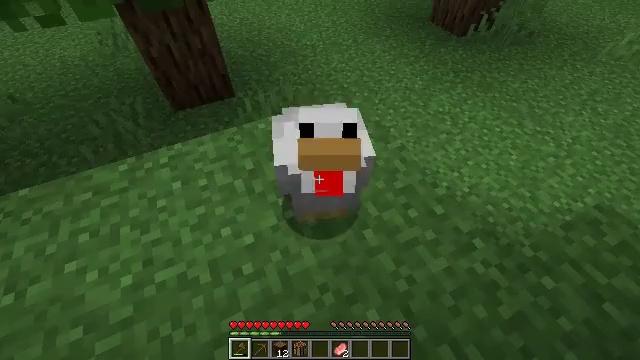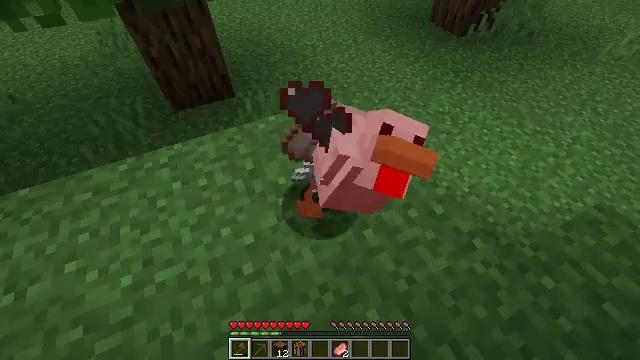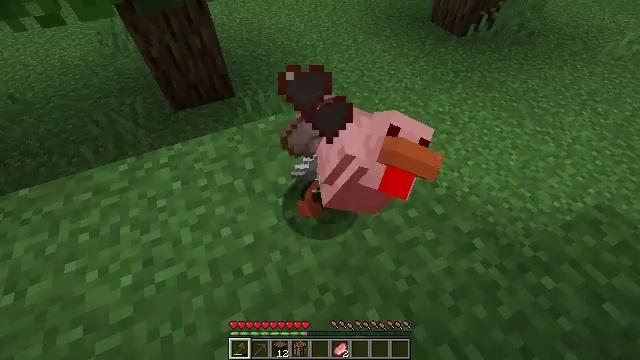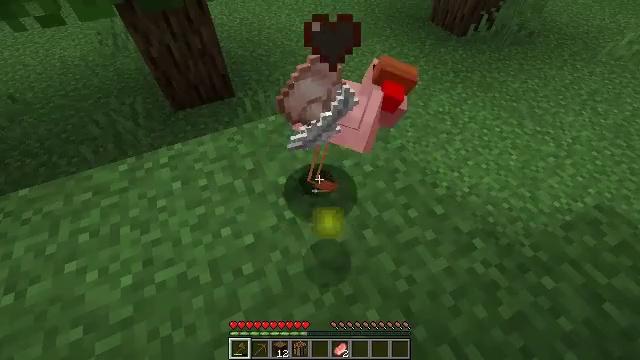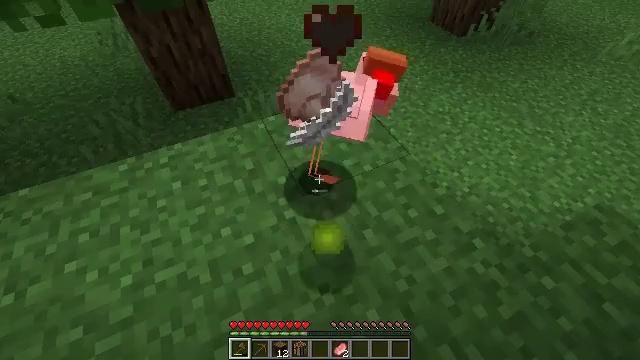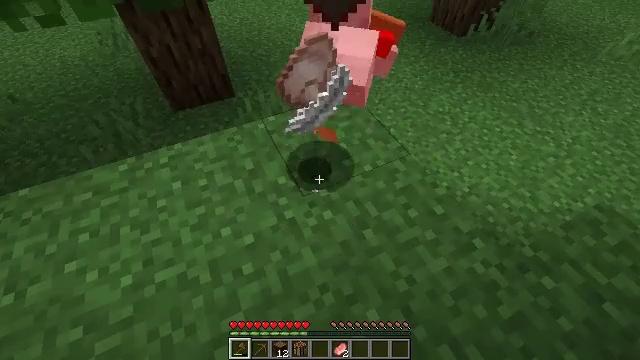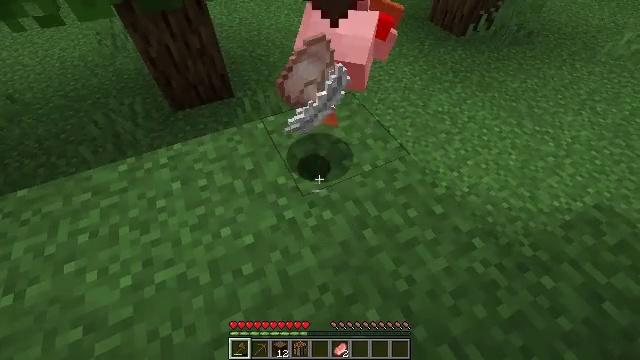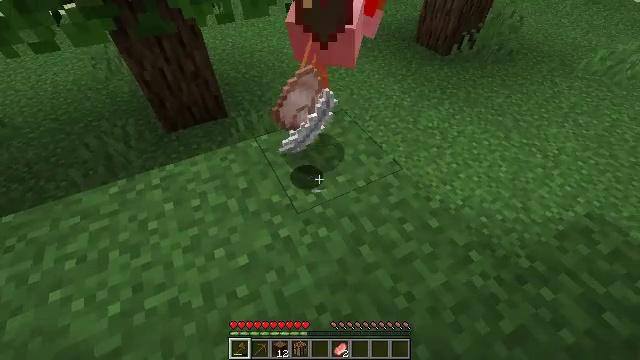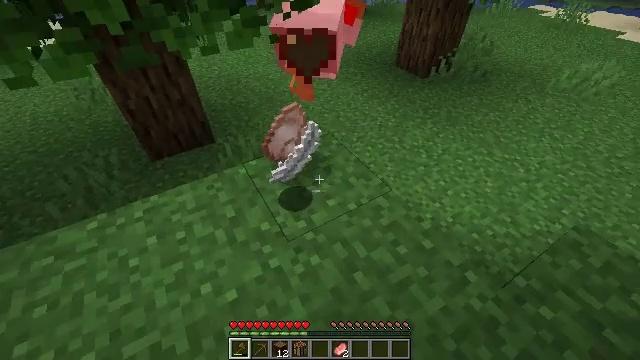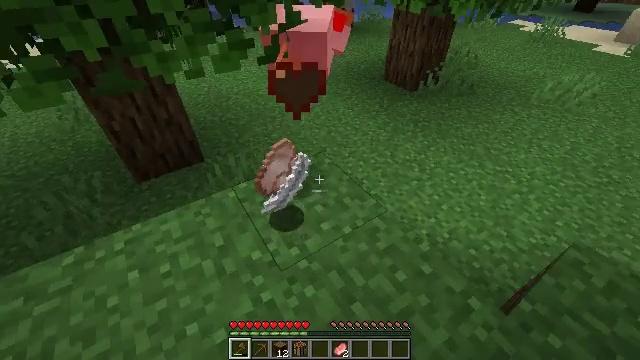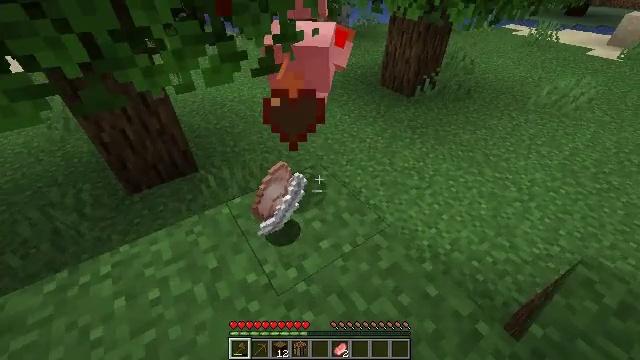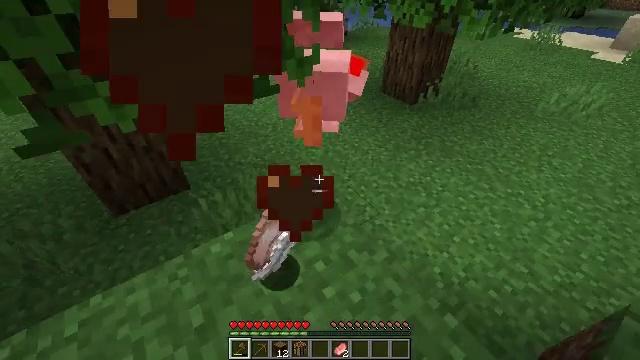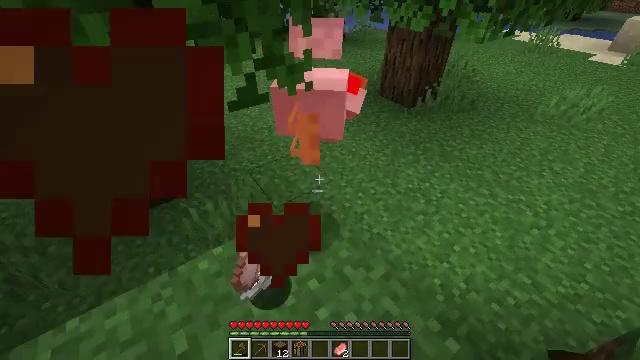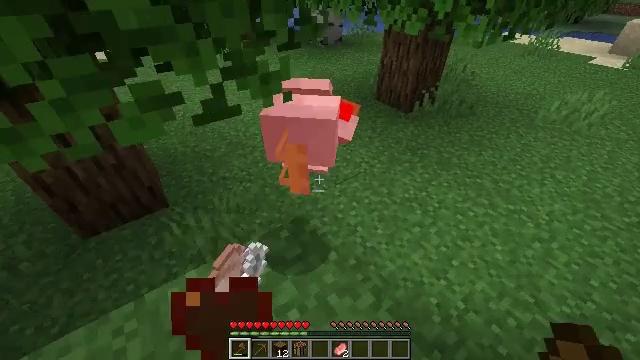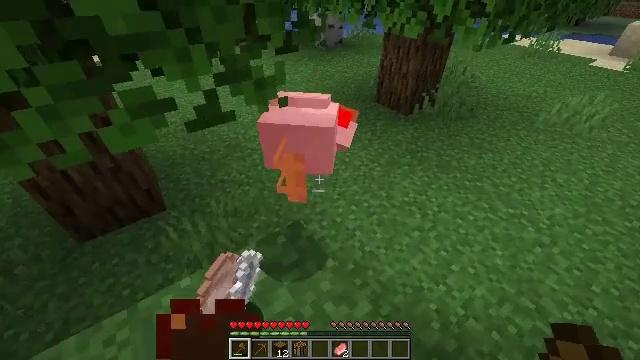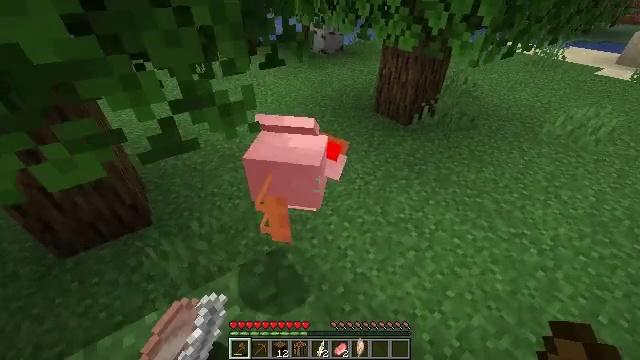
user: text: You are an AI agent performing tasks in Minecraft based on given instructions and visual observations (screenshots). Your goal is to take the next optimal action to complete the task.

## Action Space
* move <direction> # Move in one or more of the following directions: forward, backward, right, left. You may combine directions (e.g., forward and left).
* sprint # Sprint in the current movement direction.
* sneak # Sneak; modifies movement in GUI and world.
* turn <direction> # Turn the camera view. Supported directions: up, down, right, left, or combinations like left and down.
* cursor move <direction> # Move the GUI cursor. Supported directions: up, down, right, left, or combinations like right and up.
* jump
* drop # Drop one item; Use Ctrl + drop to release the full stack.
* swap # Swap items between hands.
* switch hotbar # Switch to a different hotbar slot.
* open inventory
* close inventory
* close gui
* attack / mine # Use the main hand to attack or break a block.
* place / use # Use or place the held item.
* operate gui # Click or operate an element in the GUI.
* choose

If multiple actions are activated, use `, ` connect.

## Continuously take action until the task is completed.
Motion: motion action
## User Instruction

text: Drop a feather.
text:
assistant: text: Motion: no_op
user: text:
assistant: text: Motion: no_op
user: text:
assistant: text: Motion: no_op
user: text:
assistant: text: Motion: no_op
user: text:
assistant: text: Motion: no_op
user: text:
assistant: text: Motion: no_op
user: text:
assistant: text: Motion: turn right and up
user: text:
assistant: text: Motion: move forward, turn right and up
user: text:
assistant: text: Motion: move forward, turn right and up
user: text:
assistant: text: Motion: move forward
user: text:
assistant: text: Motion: move forward
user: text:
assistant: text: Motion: move forward and move right
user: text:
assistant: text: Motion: move forward and move right
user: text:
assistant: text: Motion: move forward and move right
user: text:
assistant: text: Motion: move forward and move right, turn up
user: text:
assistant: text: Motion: move forward and move right, turn left and up
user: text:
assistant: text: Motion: move forward and move right, turn left and up
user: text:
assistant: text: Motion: move forward and move right, turn left and up
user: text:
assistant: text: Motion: move forward, turn left and up
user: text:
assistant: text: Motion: move forward, turn left
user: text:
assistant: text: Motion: move forward
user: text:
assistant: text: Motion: move forward
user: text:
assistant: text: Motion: move forward
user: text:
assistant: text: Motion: move forward
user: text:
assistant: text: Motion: move forward
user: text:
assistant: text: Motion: move forward
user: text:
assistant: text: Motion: move forward
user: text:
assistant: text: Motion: move forward and move right
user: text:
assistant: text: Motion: move forward and move right, turn left and up
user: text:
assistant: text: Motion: move forward and move right, turn left and up